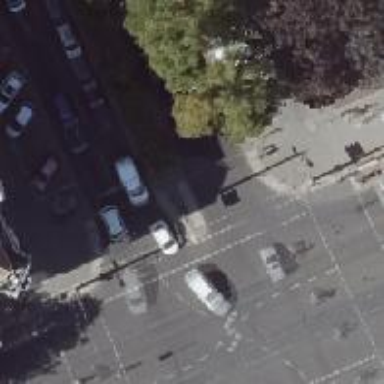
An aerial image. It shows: Crossing with traffic signals.